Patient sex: F
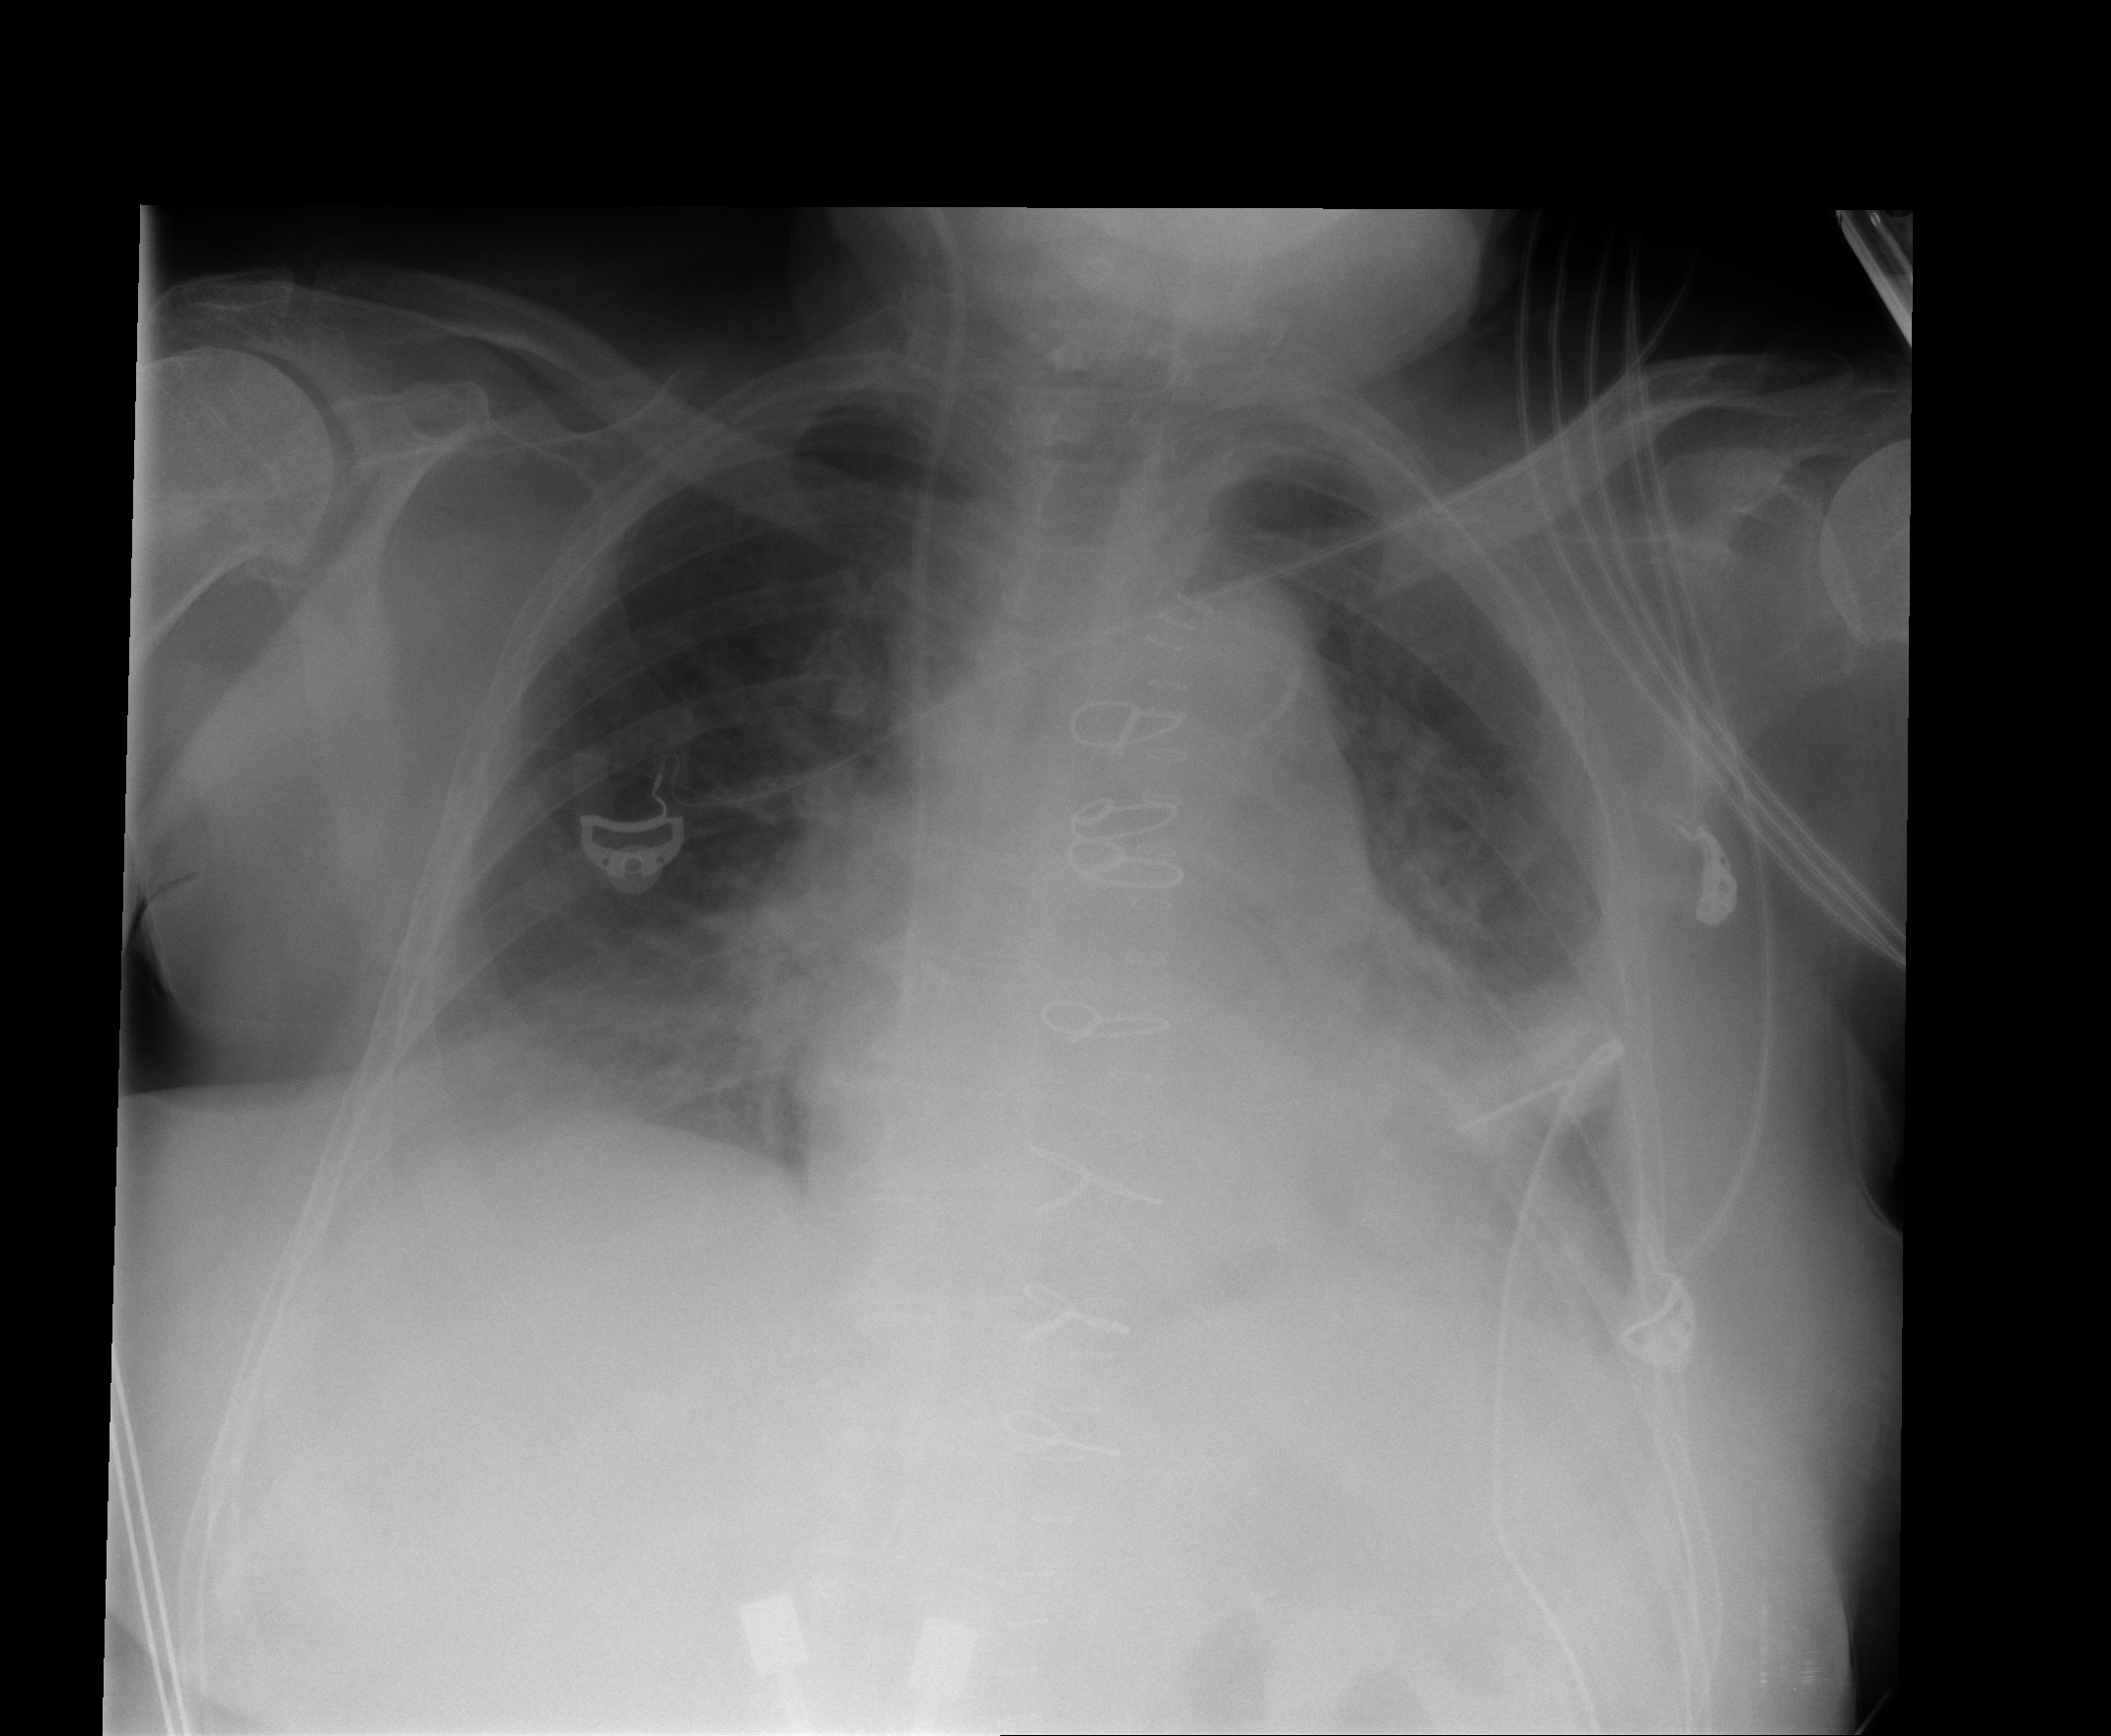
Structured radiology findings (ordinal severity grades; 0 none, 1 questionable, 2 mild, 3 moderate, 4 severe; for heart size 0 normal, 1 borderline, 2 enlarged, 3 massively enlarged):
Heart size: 2
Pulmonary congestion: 2
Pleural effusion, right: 2
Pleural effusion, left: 2
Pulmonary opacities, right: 0
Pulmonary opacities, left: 0
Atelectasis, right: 2
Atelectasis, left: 2